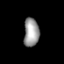
Tissue: prostate
Cell type: T cells
Senescence score: 0.3124
Nuclear area (px): 433
Mean DAPI intensity: 153.051